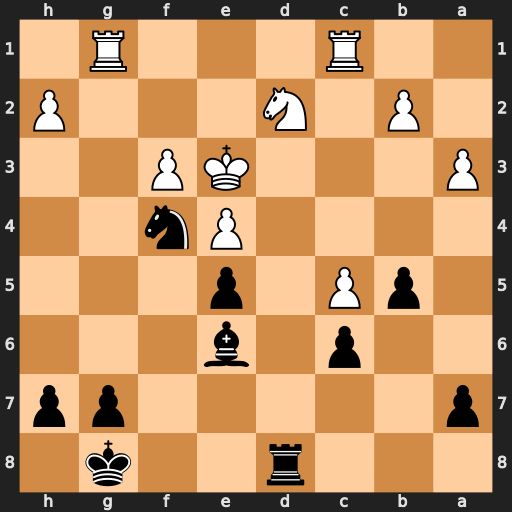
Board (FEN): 3r2k1/p5pp/2p1b3/1pP1p3/4Pn2/P3KP2/1P1N3P/2R3R1
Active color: b
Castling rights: -
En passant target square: -
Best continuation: Rd3+ Kf2 Rxd2+